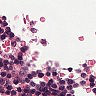
Metastatic tissue present: no